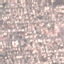
Land use / land cover: Residential